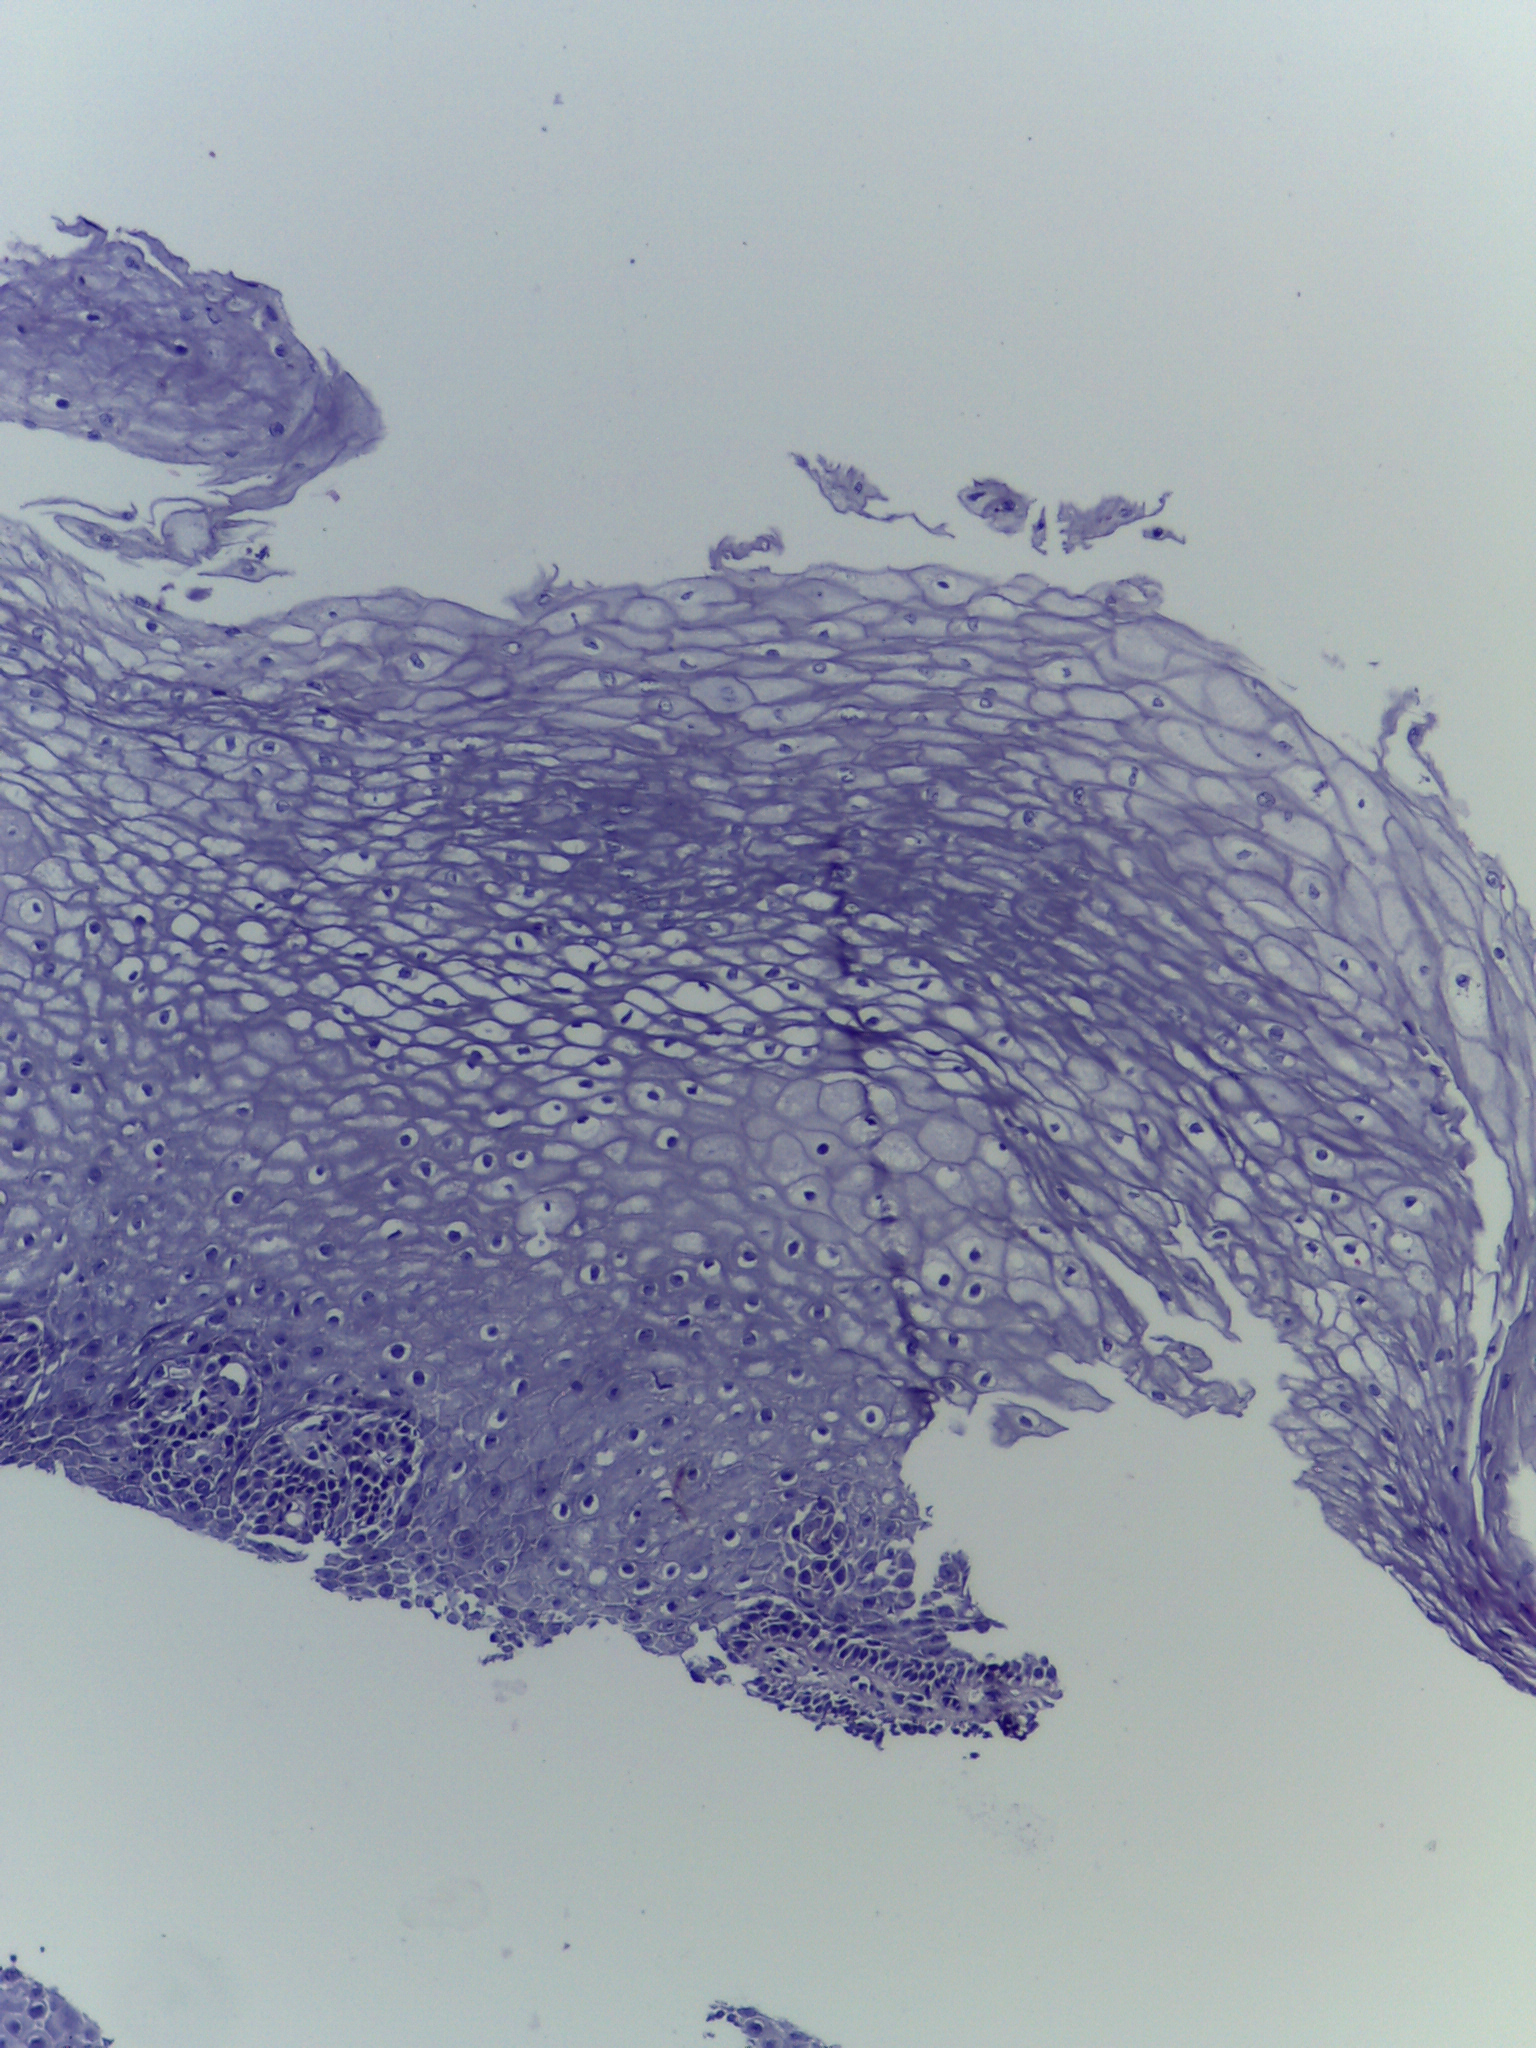
Diagnosis: OSCC